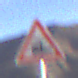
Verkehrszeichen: Bahnuebergang
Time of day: MorningAfternoon
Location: Outdoor (Nature)
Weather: PartlyCloudy
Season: NotSpecified
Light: Natural